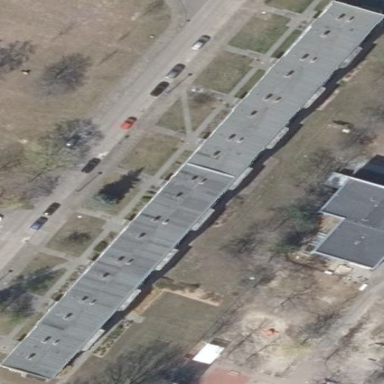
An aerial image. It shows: Building with apartments and flat roof.